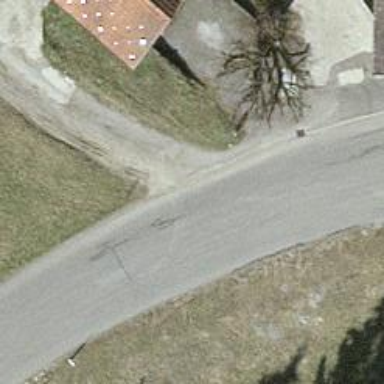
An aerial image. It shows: Bus stop with platform for public transport.